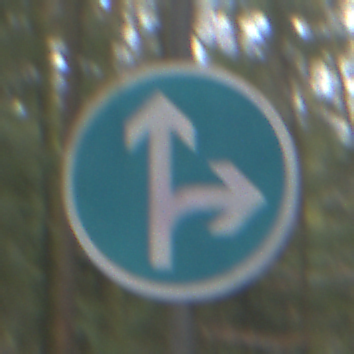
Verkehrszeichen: VorgeschriebeneFahrtrichtungGeradeausOderRechts
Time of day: Midday
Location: Outdoor (Nature)
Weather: Overcast
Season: NotSpecified
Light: Natural